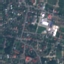
Land use / land cover: Residential